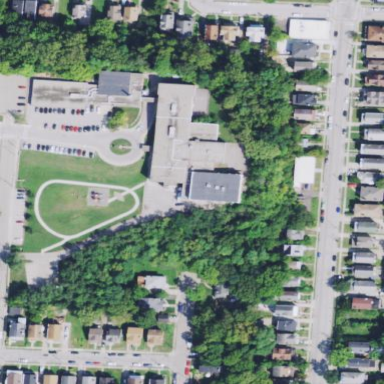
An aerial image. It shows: School building.